九年级 · 立体几何学
如图, 图(1)是一个水平摆放的小正方体木块, 图(2)(3)是由这样的小正方体木块按一定的规律叠放而成的. 其中图(1)的主视图有 1 个正方形, 图(2)的主视图有 4 个正方形, 图(3)的主视图有 9 个正方形, 按照这样的规律继续叠放下去, 则图(10的主视图有正方形( )

(1)

(2)

(3)
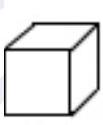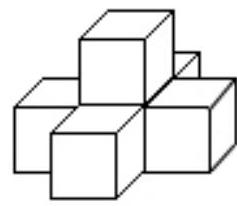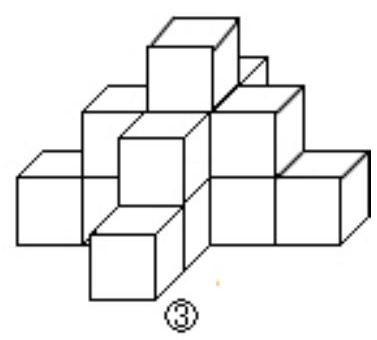
A. 100 个
B. 200 个
C. 300 个
D. 400 个
答案: A
解析: :图(1)的主视图有 1 个正方形, 为 $1^{2}=1$,

图(2)的主视图有 4 个正方形, 为 $2^{2}=4$,

图(3)的主视图有 9 个正方形, 为 $3^{2}=3$,

则主视图的规律为 $n^{2}$,
$\therefore$ 图(10)的主视图有 $10^{2}=100$ 个正方形.

故选: $A$.